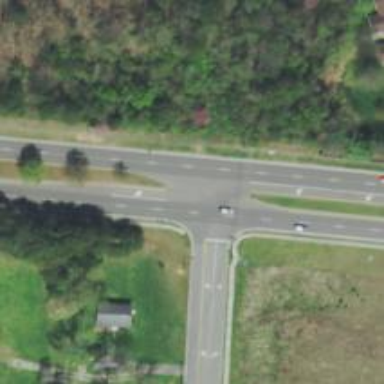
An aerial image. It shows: Secondary link road.